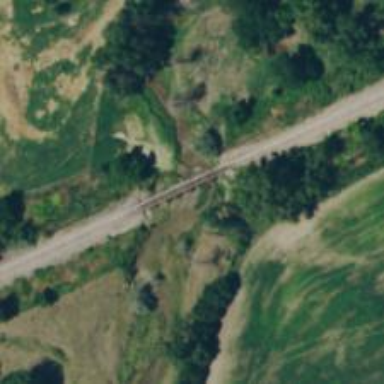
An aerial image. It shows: Aqueduct bridge for the railway.